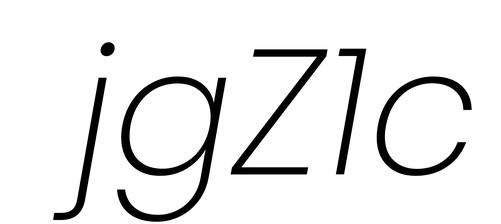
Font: Poppins-ExtraLightItalic